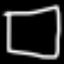
Label: square